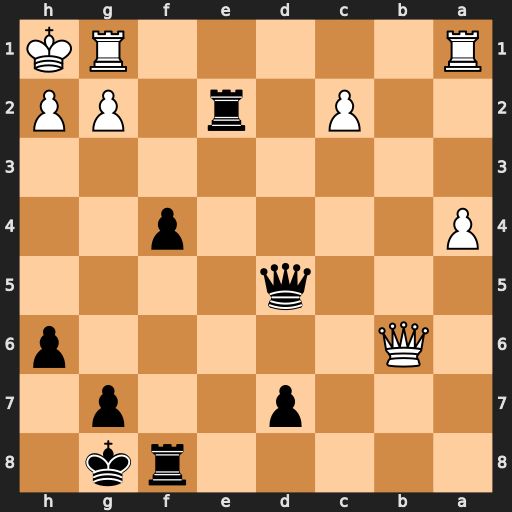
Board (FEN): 5rk1/3p2p1/1Q5p/3q4/P4p2/8/2P1r1PP/R5RK
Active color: b
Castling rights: -
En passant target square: -
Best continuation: f3 Qb3 Qxb3 cxb3 f2 Rgf1 Rfe8